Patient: sex M, age 47
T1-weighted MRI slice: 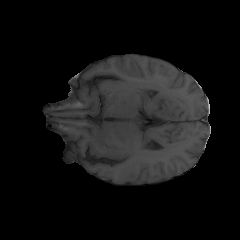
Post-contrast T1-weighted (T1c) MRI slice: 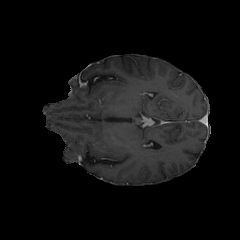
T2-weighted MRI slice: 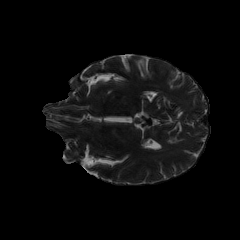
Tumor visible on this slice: yes
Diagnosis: Astrocytoma, IDH-wildtype
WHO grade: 3